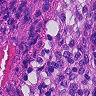
Metastatic tissue present: no